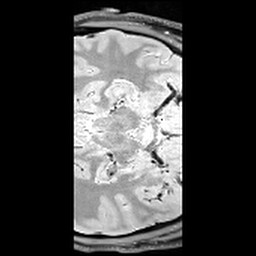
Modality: T1w
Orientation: axial
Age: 33
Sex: female
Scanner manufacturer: siemens
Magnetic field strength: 3 T
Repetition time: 6.5 s
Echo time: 0.016 s